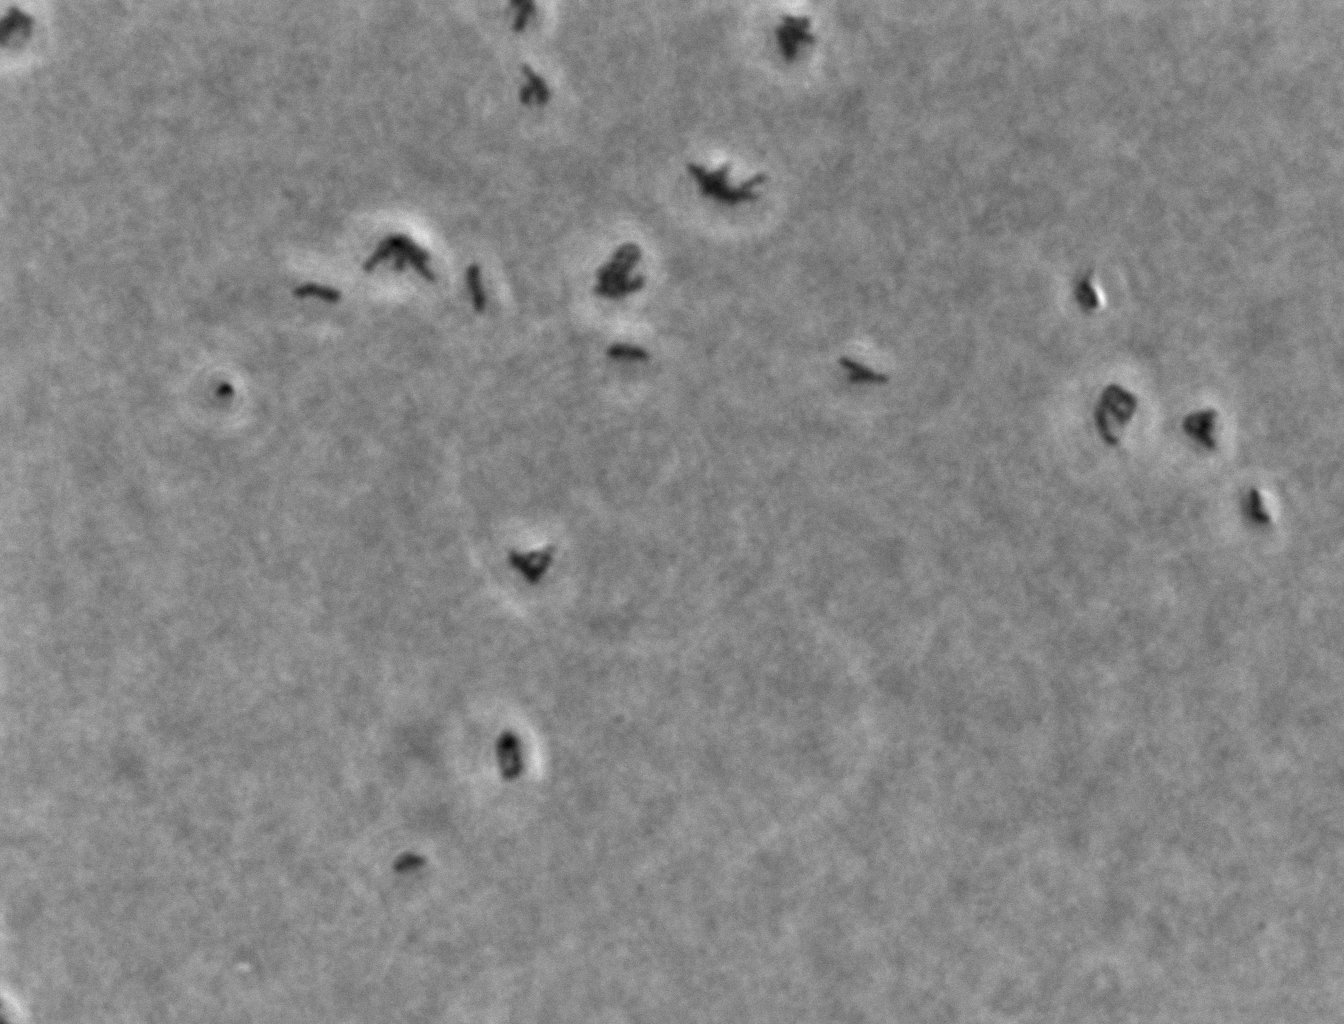
Phase contrast microscopy, 60x objective, 3 h incubation, 1.5% agar